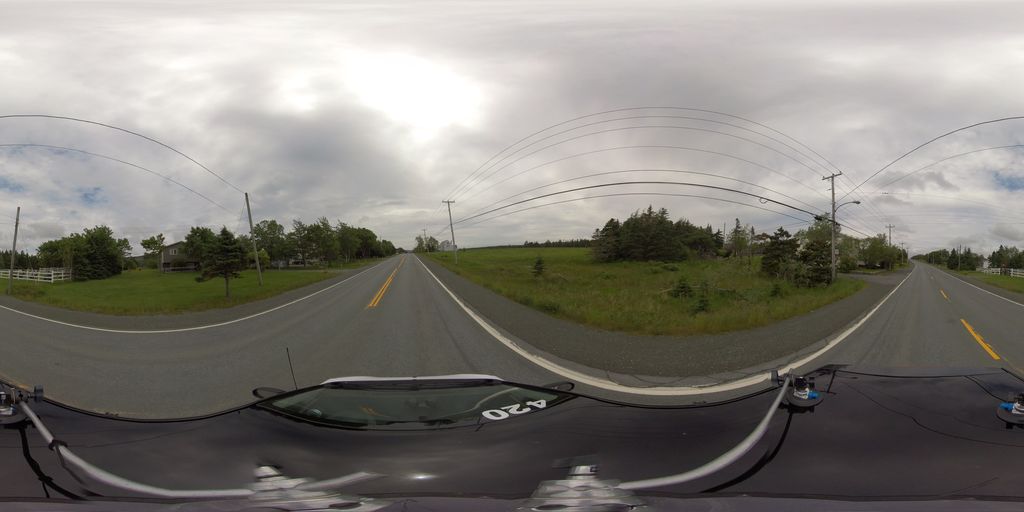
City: st_johns